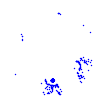
Particle: pion